Question: I know this is possible with background gradients but cannot figure out how to implement this for border gradients.
Here's what I have so far
'''
-webkit-border-image : -webkit-gradient(linear, 0 0, 0 100%, from(#666), to(#000)) 1 100%;
-webkit-border-image : -webkit-linear-gradient(#666, #000) 1 100%;
-moz-border-image : -moz-linear-gradient(#666, #000) 1 100%;
-o-border-image : -o-linear-gradient(#666, #000) 1 100%;
border-image : linear-gradient(to bottom, #666, #000) 1 100%;
'''
I would like the first 32px from the bottom up to be black, and then the rest going upwards grey (#666).

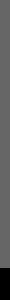
Answer: i suggest you do it like so :
using a 'pseudo-element' like ':before' which you position at 'bottom:0' and 'left:-15px' , because '15px' is the width of the border. if you change the 'border-width' you change 'left:-15px'
the same for it's 'width:15px'
i used 'width:15px' and 'background:#000' but you could simply use 'border-left:15px solid #000' instead of those two. the result is the same.
'''
.borderme {
position:relative;
height:300px;
border-left:15px solid #666;
}
.borderme:before {
position:absolute;
height:32px;
width:15px;
background:#000;
bottom:0;
left:-15px;
content:"";
}
'''
'''
<div class="borderme">
</div>
'''